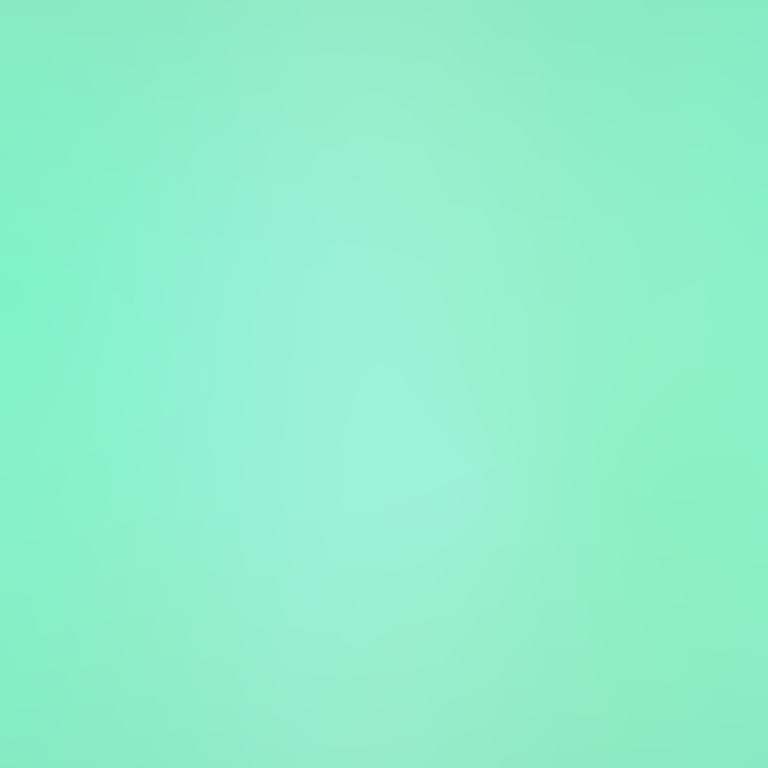
Abstract light effect, smooth gradient from soft teal to light cyan, calm atmosphere, diffuse light, no room, no furniture, no objects.